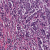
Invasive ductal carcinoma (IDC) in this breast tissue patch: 1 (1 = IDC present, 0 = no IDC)